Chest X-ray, PA view. Patient: 76 years old, sex M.
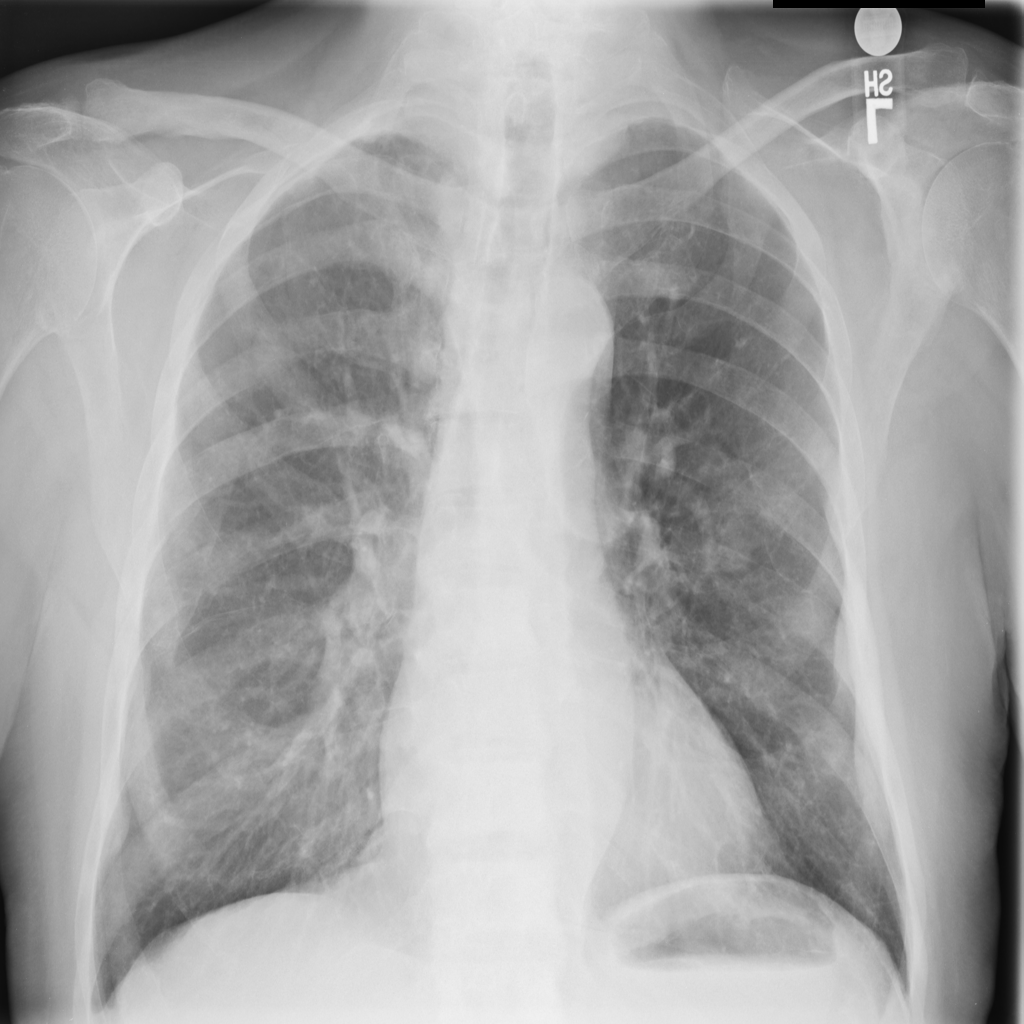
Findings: Effusion